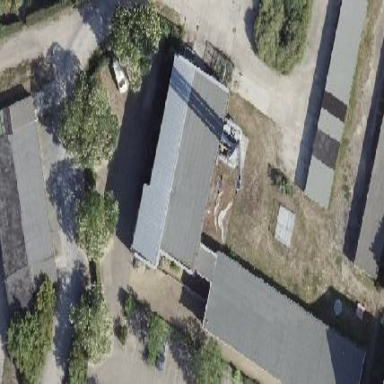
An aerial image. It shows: Service building with gas generator.